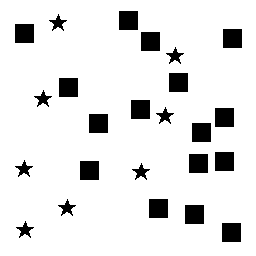
Squares: 16
Triangles: 0
Stars: 8
Total shapes: 24